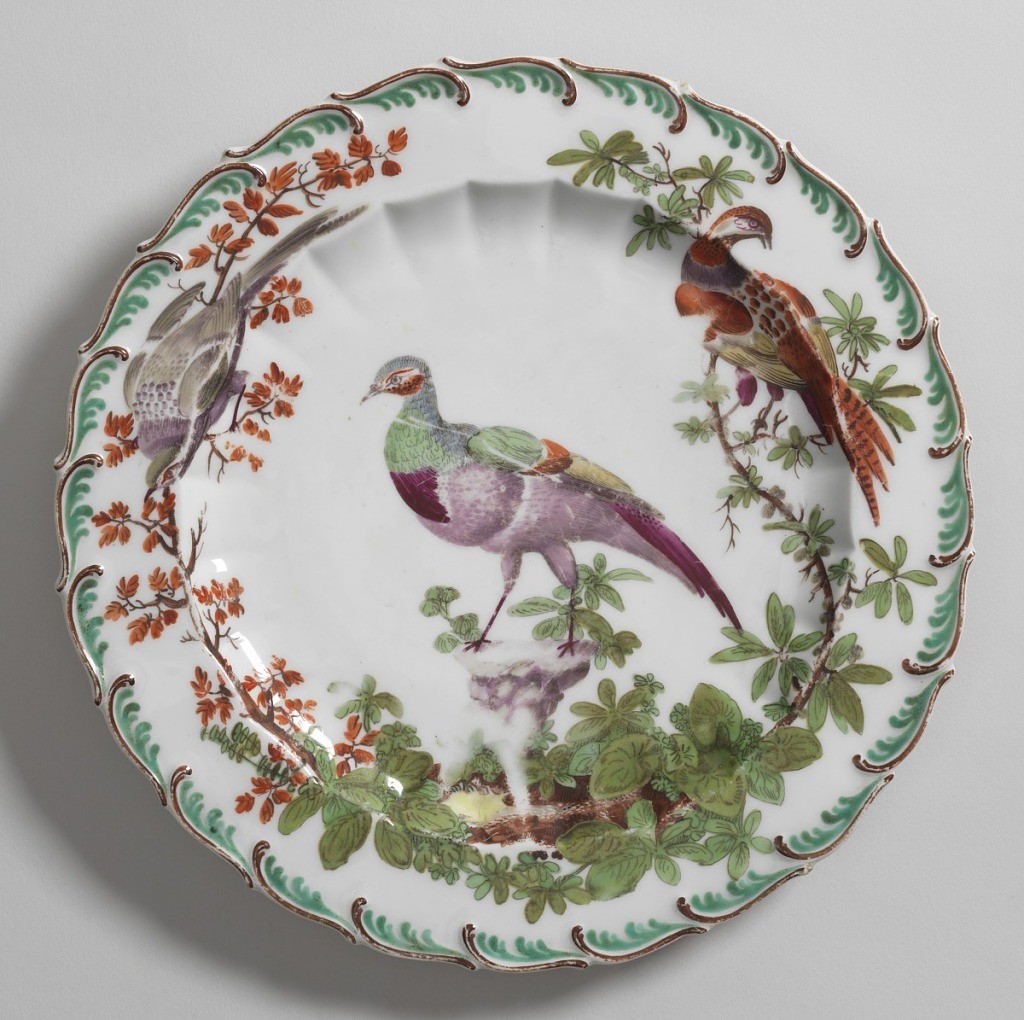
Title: Plate with "Disheveled Birds" (One of Thirteen)
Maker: Chelsea Porcelain Manufactory, English, 1745 – 1784
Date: ca. 1758–1769
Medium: soft paste porcelain, vitreous enamel
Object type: plate
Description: Scalloped edge with green feather motif. Fluted cavetto. At center, a tropical bird.